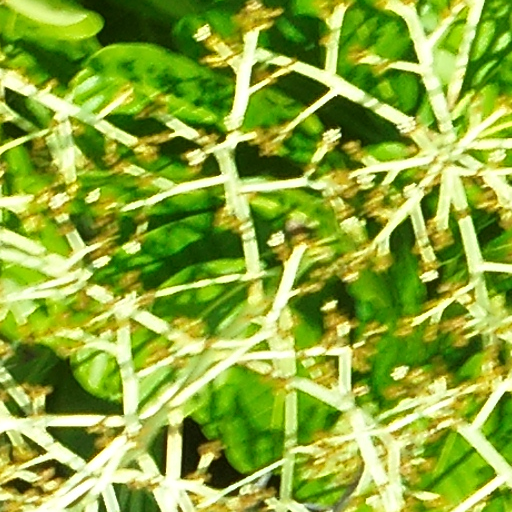
Species: Anacardium excelsum
GBIF accepted scientific name: Anacardium excelsum
Crown area (m\u00b2): 89.525